Field crop: tomato
Growth stage: 1
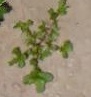
Species: portulaca